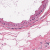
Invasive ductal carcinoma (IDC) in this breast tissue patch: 0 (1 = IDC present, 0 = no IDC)